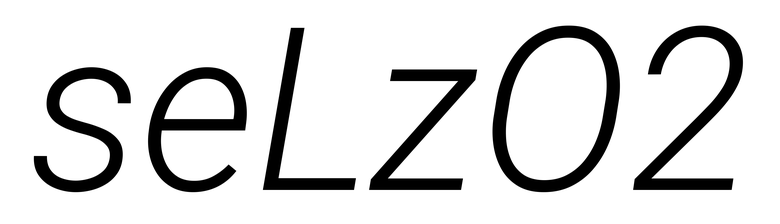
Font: Roboto-Italic_Light_Italic